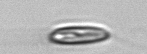
Label: Chrysochromulina